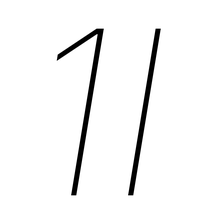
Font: Inter-Italic_Thin_Italic